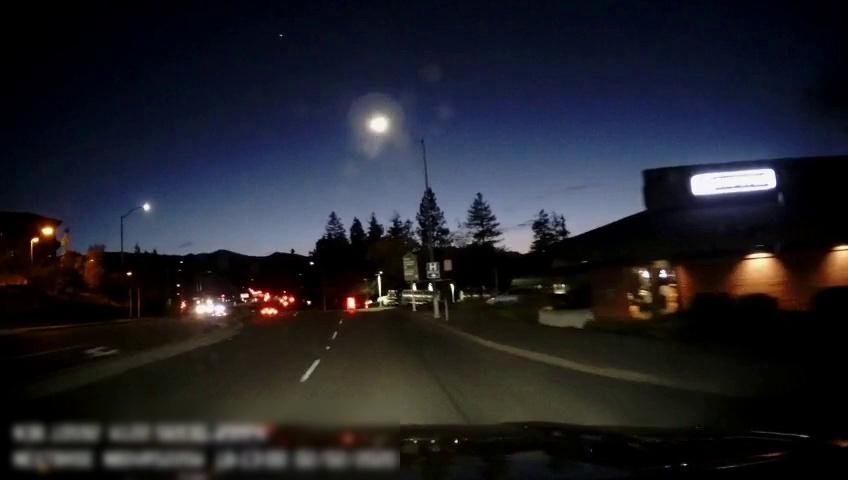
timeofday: Night
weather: Other
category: Drivable Space
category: Drivable Space
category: Vehicles | Truck
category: Vehicles | SUV
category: Lanes | Current Lane
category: Lanes | Opposite Lane
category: Lanes | Alternate Lane
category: Traffic | Signs